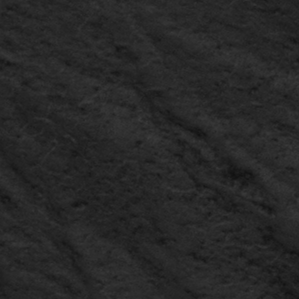
Label: frost